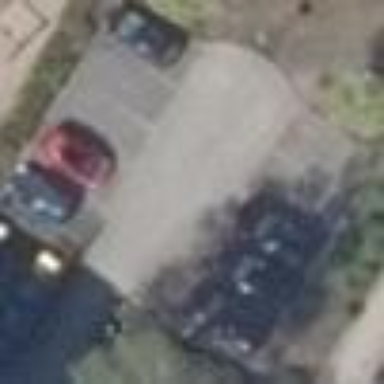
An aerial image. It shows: Paved parking area.